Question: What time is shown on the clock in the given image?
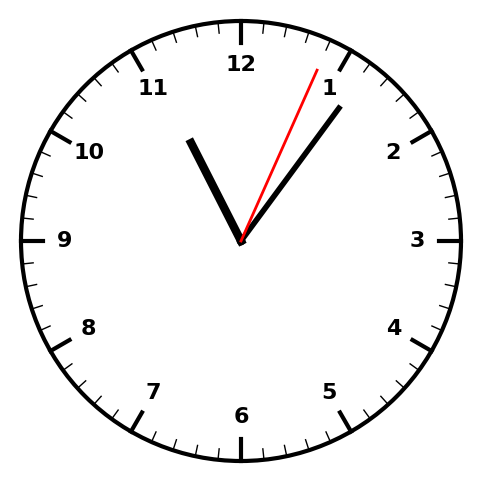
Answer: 11:06:04